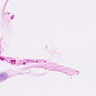
Metastatic tissue present: no